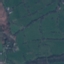
Land use / land cover: Pasture